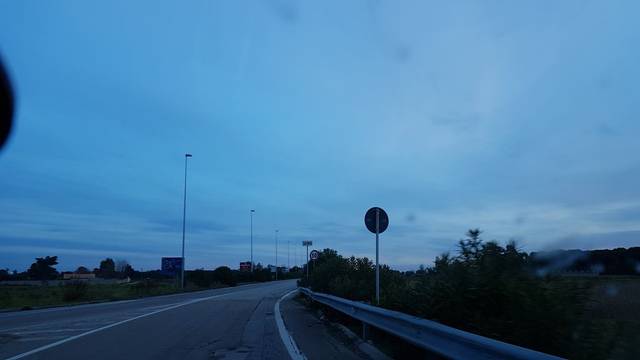
Region: Italy
Coordinates: 40.664, 17.921